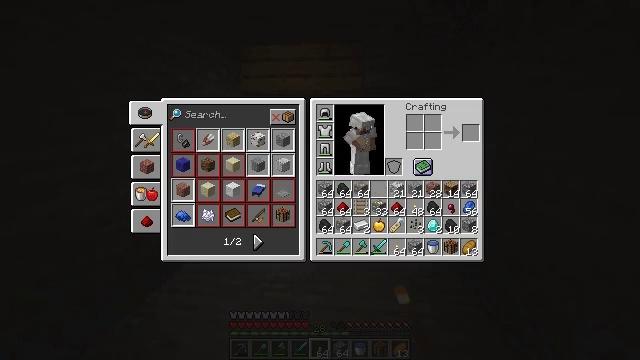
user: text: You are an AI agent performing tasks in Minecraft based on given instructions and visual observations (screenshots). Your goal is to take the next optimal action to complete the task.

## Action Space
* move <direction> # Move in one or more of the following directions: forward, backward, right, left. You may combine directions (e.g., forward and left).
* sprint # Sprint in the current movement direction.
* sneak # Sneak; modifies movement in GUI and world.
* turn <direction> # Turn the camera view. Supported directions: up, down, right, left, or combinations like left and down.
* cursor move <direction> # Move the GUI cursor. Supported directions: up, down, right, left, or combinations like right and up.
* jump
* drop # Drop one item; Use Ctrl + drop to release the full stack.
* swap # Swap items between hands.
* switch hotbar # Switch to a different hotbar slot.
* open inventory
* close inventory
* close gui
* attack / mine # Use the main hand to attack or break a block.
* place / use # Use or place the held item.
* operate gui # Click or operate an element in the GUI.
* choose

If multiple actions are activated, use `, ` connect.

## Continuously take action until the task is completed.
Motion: motion action
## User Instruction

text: Drop a redstone.
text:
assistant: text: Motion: no_op